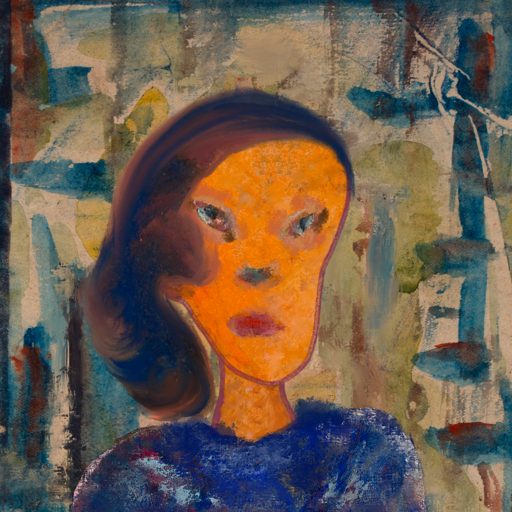
Background: Orphan, Head And Neck Front: Hypocrite, Face Front: Boggyland, Bust: Irani, Hair Front: Mother_And_Son_Son, Head Accessory: Blank, Second Necklace: Blank, Necklace: Blank, Baby: Blank